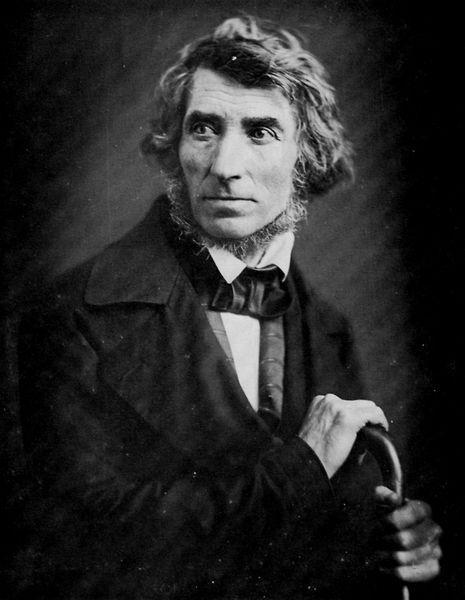
Titel: Der Maler Asher B. Durand
Künstler: Amerikanischer Photograph
Schlagwörter: dunkel, hand, mann, schatten, weiß, frisur, grau, haar, hintergrund, licht, mund, nase, schwarz, stirn, blick, schirm, schleife, anzug, bart, hemd, jacke, augen, bärtig, falten, kragen, blicken, herr, hände, portrait, porträt, schauen, haare, mantel, pose, augenbrauen, brustbild, kinn, lippen, locken, seide, stock, wangen, gehstock, furchen, amerika, beleuchtung, chair, hands, men, white, frack, arm, black, collar, dark, face, formal, gray, grey, hair, nose, old, painting, seated, sitting, halstuch, pupillen, atelier, festhalten, maler, streifen, looking, picture, knöchel, fliege, gehrock, kinnbart, revers, weste, masche, foto, fotografie, photographie, philosoph, künstler, lockig, vatermörder, schwarzweiß, stirnfalten, wirr, intensiv, spazierstock, buschig, photo, wangenknochen, runzeln, sad, man, aufgestützt, head, distance, eyes, male, suit, usa, light, black and white, gaze, look, shadow, brow, chin, coat, mouth, wrinkles, sketch, beard, romantic, aufnahme, cravat, jacket, tie, person, human, vest, history, nineteenth century, pencil, mache, eye, krücke, finger, fingers, cane, walking stick, lips, pale, stare, whiskers, charcoal, nadar, cheek, eyebrows, staring, augen nase, contrast, gelockt, lapel, stick, forehead, shirt, hold, bow, eyebrow, photograph, photography, phto, left, porträtaufnahme, lincoln, flige, faded, mann bart, ungekämmt, bowtie, daguerreotype, serious, historic, slim, pensive, thin, gehhilfe, holding, buschige augenbrauen, focus, hairstyle, overcoat, 19th century, grayscale, author, three-quarter length, hear, bard, stern, blakc, blac, sjetch, amrika, brows, 1800, carte de visite, caravaggio, big nose, guy, expressive, muffler, achromatic, 3/4, intense, value, knuckles, dreamy, eigtheenth, professor, fade, looking left, tilted, scientist, hodling, turn, prasident, mascherl, comboer, combover, minister, jacked, unbrella, edison, 19th centurey, neack bearrd, neck beard, portratit, peering, harid, daguerruetypie, talbottypie, schwar weiß, hoding, noce, msche, seidenmasche, mascher, tiephotography, lamb chops, chin hair is in, right?, do you like my fur necklace?, furtive, facket